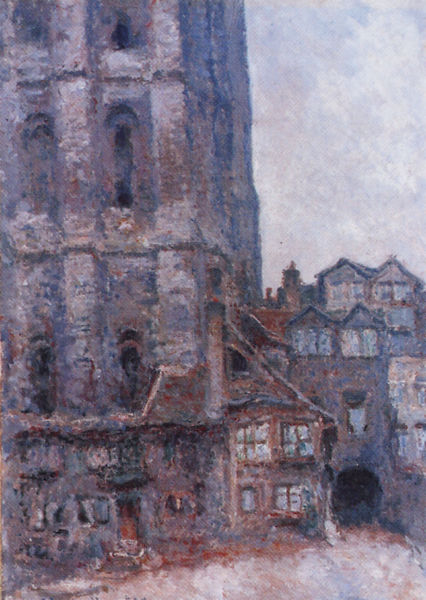
Titel: Kathedrale von Rouen: Cour d’Albane (Trübes Wetter)
Künstler: Claude Monet
Institution: Privatbesitz
Schlagwörter: gemälde, himmel, wolken, impressionismus, fenster, strasse, tür, dach, gebäude, haus, weg, öl, häuser, kirche, turm, bogen, gasse, dächer, ziegel, treppe, tor, bögen, erker, altstadt